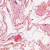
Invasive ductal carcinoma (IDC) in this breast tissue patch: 0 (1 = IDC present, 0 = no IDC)